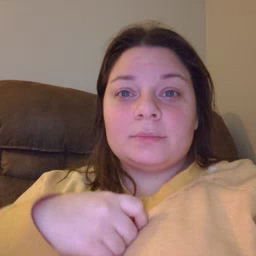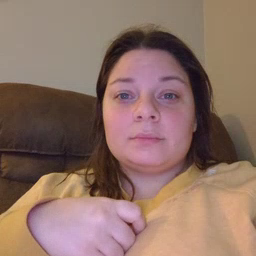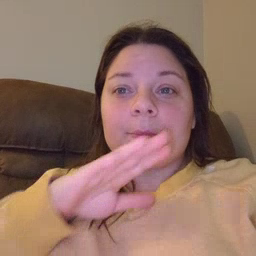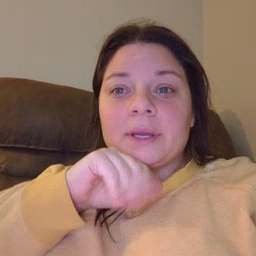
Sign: pig